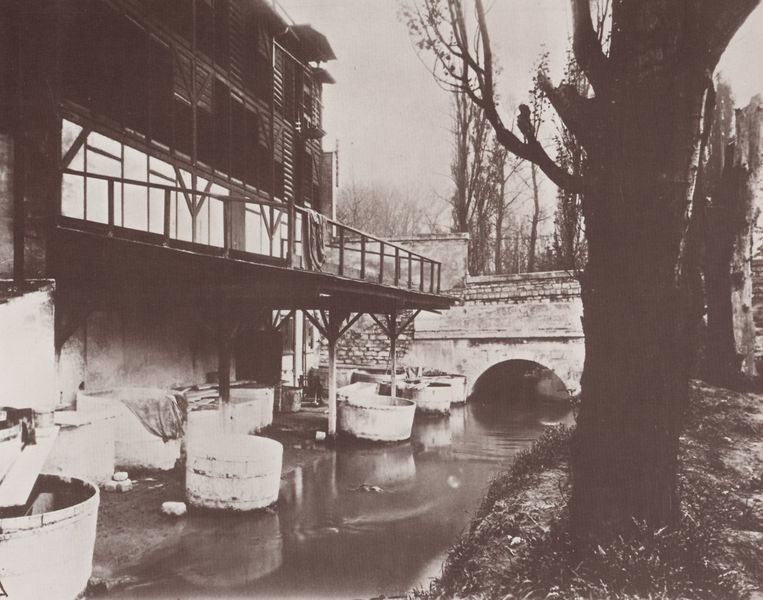
Titel: Befestigungsanlagen, Porte d'Italie, Paris
Künstler: Jean Eugène Auguste Atget
Standort: Paris
Institution: Bibliothèque Nationale, Cabinet des Estampes
Schlagwörter: baum, wasser, bäume, fluss, wäsche, äste, grau, schwarz, stützen, säulen, weiss, haus, wiese, ast, pappel, pappeln, zweige, brücke, balkon, bogen, fassade, körbe, balken, geländer, foto, fotografie, panorama, photographie, waschen, zweig, photo, fachwerk, trog, tröge, waschtröge